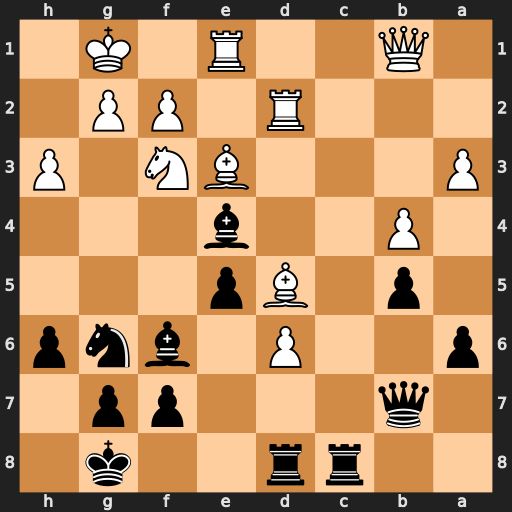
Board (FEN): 2rr2k1/1q3pp1/p2P1bnp/1p1Bp3/1P2b3/P3BN1P/3R1PP1/1Q2R1K1
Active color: b
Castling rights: -
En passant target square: -
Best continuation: Bxd5 Rxd5 Qxd5